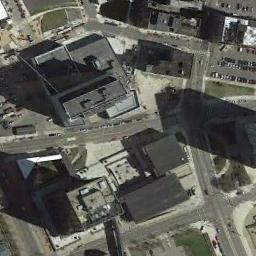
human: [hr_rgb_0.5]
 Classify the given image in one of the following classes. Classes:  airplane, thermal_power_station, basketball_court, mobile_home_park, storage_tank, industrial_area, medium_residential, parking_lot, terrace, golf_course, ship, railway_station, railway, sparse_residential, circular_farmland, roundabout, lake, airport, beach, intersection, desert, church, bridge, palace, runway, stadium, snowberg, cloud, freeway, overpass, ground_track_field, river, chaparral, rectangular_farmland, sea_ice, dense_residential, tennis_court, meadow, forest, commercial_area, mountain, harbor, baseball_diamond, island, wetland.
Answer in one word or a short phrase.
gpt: commercial_area